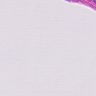
Metastatic tissue present: no